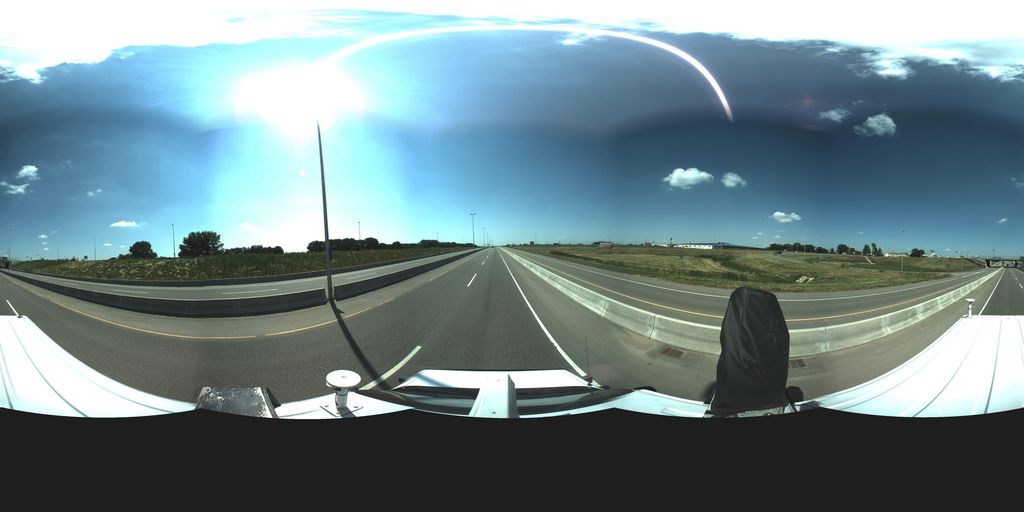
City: saskatoon